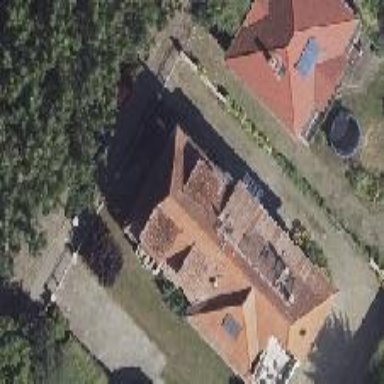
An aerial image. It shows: Detached building with hipped roof shape.